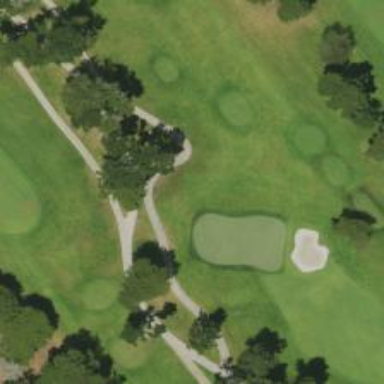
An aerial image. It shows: View of golf hole.